Question: I need to arrange a dynamic number of images in a Zurb Foundation <URL> and each image has a caption of a varying length.
I was wondering if there is any way to align everything so:

I have been able to bottom align everything: <URL>
'''
ul.block-grid li {
display: inline-block;
float: none;
}
ul.block-grid li img {
vertical-align: baseline;
width: 100%;
max-width: 100%;
}
'''
But am unable to figure out how to achieve the alignment I would like. I have tried absolute positioning the captions, but then they lose their width and height (and position in the DOM of course): <URL>
'''
ul.block-grid li p.caption {
position: absolute;
}
'''
Any tips for achieving this alignment greatly appreciated.
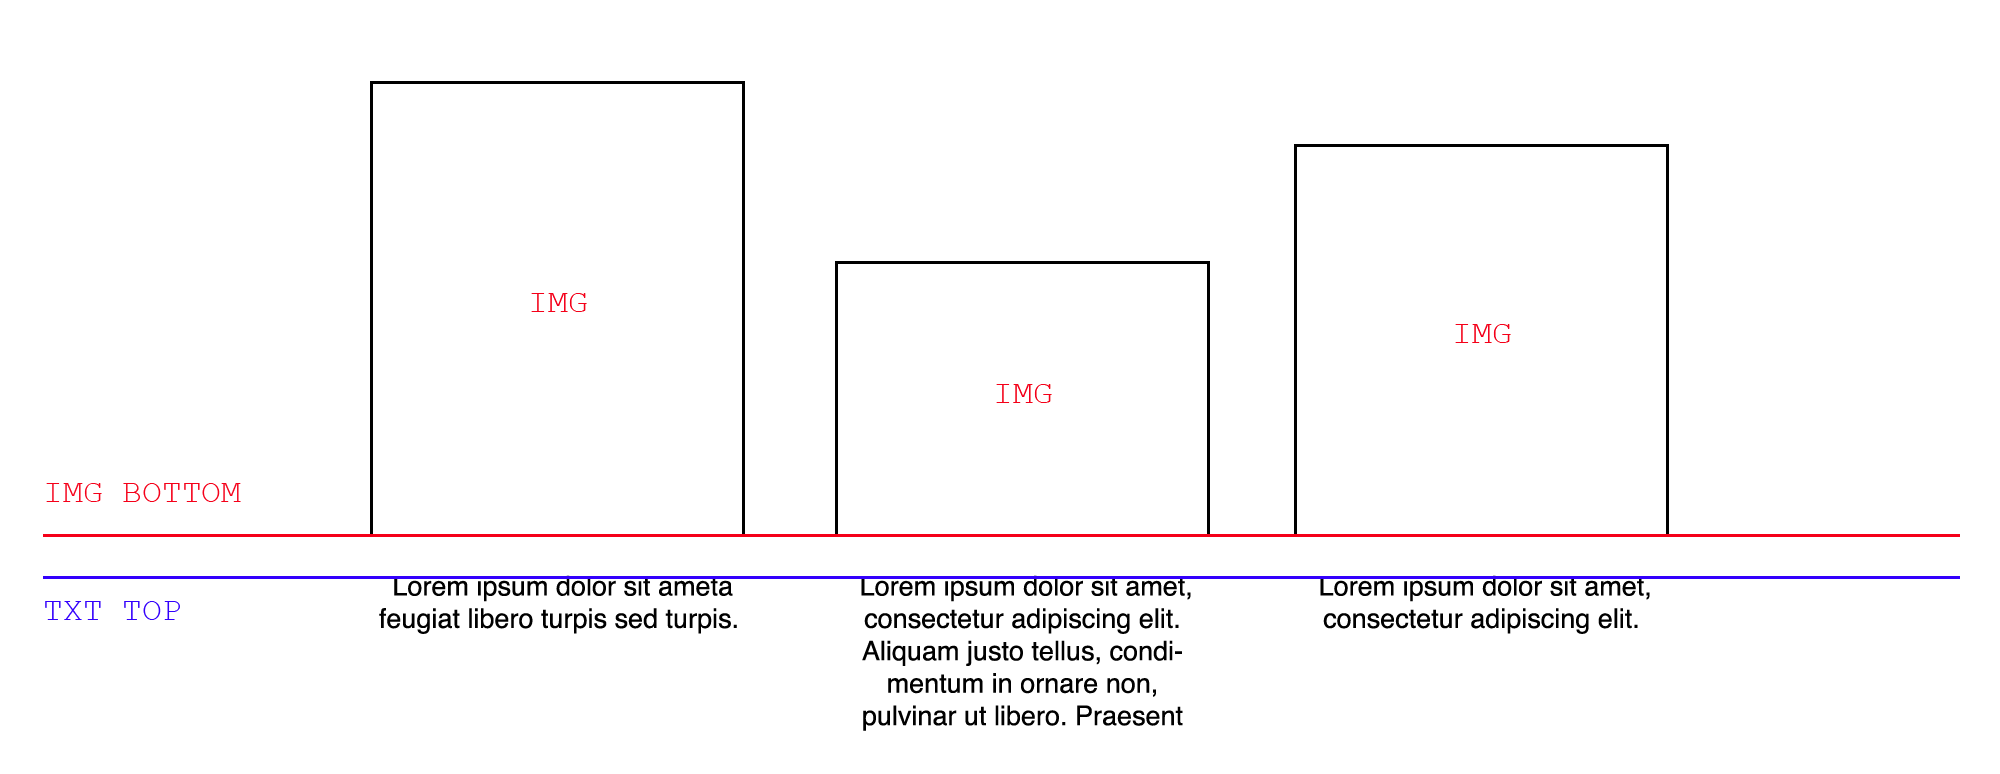
Answer: You can also realize this layout using as follows.
If the looks like this:
'''
<div class="row full-width">
<div class="columns small-12">
<ul class="block-grid small-block-grid-5">
<li>
<a href="#">
<img src="http://placehold.it/300x400" />
<p class="caption">Test caption</p>
</a>
</li>
<li>
<a href="#">
<img src="http://placehold.it/300x400" />
<p class="caption">A longer test caption...</p>
</a>
</li>
...
</ul>
</div>
</div>
'''
apply the following :
'''
.row.full-width {
width: 100%;
margin-left: auto;
margin-right: auto;
max-width: initial;
}
ul.block-grid li {
display: inline-table;
float: none;
}
ul.block-grid li a {
}
ul.block-grid li img {
vertical-align: baseline;
width: 100%;
max-width: 100%;
}
ul.block-grid li p.caption {
text-align: center;
}
'''
You have good enough semantic HTML so plenty of elements to work with.
Within the '.block-grid' containing block, set 'display: inline-table' on the 'li' element.
You can set 'vertical-align' value to either 'baseline' or 'bottom' and then adjust margins and padding on the child elements as needed.
This CSS seems to work well with the Zurb Foundation classes.
See demo at: <URL>
If you have an overly long caption, then there will be extra large whitespace regions between any two rows of items, but you could always add a max-height to 'p.caption' and enable vertical scrolling. Alternatively, use JavaScript/jQuery and have an expandable panel with a "Show More" button.
In Firefox, the resulting layout looks like: